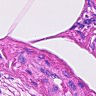
Metastatic tissue present: no